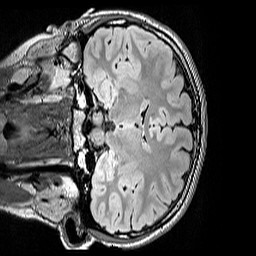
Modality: FLAIR
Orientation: coronal
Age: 13
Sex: female
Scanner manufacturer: siemens
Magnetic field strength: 3 T
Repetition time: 5 s
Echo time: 0.388 s